Question: I'm having trouble setting up Monolog to use Swiftmailer and the Html formatter. I have multiple monolog handlers and swiftmail mailers which might be the issue. Here's my config.yml
Monolog section:
'''
services:
monolog.formatter.html:
class: Monolog\Formatter\HtmlFormatter
monolog:
channels: ["orders", "support"]
handlers:
# Called
orders:
type: stream
path: "%kernel.logs_dir%/%kernel.environment%_orders.log"
level: info
channels: orders
# Called
support:
type: fingers_crossed
action_level: critical
handler: support_grouped
channels: support
# Not called, referenced in a handler [support]
support_grouped:
type: group
members: [support_log, environment_log, support_buffered]
# Not called, referenced in a group handler [grouped_support]
support_buffered:
type: buffer
handler: support_buffered_grouped
# Not called, referenced in a handler [support_buffered]
support_buffered_grouped:
type: group
members: [hipchat, webmaster_email, support_email]
# Not called, referenced in a group handler [support_buffered_grouped]
support_email:
type: swift_mailer
mailer: swiftmailer.mailer.errors
from_email: %webmaster_email_address%
to_email: %support_email_address%
subject: '[Costimator] Support: An Error Occurred!'
level: debug
content_type: text/html
formatter: monolog.formatter.html
# Called
webmaster:
type: fingers_crossed
action_level: critical
handler: webmaster_grouped
# Not called, referenced in a handler [webmaster]
webmaster_grouped:
type: group
members: [environment_log, webmaster_buffered]
# Not called, referenced in a handler [webmaster_grouped]
webmaster_buffered:
type: buffer
handler: webmaster_buffered_grouped
# Not called, referenced in a handler [webmaster_buffered_grouped]
webmaster_buffered_grouped:
type: group
members: [hipchat, webmaster_email]
# Not called, referenced in a group handler [webmaster_buffered_grouped, support_buffered_grouped]
webmaster_email:
type: swift_mailer
mailer: swiftmailer.mailer.errors
content_type: text/html
from_email: %webmaster_email_address%
to_email: %webmaster_email_address%
subject: '[Costimator] An Error Occurred!'
level: debug
formatter: monolog.formatter.html
# Not called, referenced in a group handler [support_grouped, webmaster_grouped]
environment_log:
type: stream
path: "%kernel.logs_dir%/%kernel.environment%.log"
level: debug
# Not called, referenced in a group handler [support_grouped, webmaster_grouped]
support_log:
type: stream
path: "%kernel.logs_dir%/%kernel.environment%.support_log"
level: debug
# Not called, referenced in a group handler [webmaster_buffered_grouped, support_buffered_grouped]
hipchat:
type: hipchat
notify: true
token: xxx
room: xxx
level: critical
'''
Swiftmailer section:
'''
# Swiftmailer Configuration
swiftmailer:
default_mailer: %mailer_default_config%
mailers:
default:
delivery_address: "%mailer_delivery_address%"
transport: "%mailer_transport%"
host: "%mailer_host%"
username: "%mailer_user%"
password: "%mailer_password%"
spool:
type: "%mailer_spool_type%"
path: "%kernel.root_dir%/spool"
errors:
delivery_address: "%mailer_errors_delivery_address%"
transport: "%mailer_errors_transport%"
host: "%mailer_errors_host%"
username: "%mailer_errors_user%"
password: "%mailer_errors_password%"
spool:
type: "%mailer_errors_spool_type%"
path: "%kernel.root_dir%/spool"
'''
Errors are being sent as text/html but without the table formatting. Any ideas?
// Ping @seldaek
Edit Formatters seem to be set on the handlers:

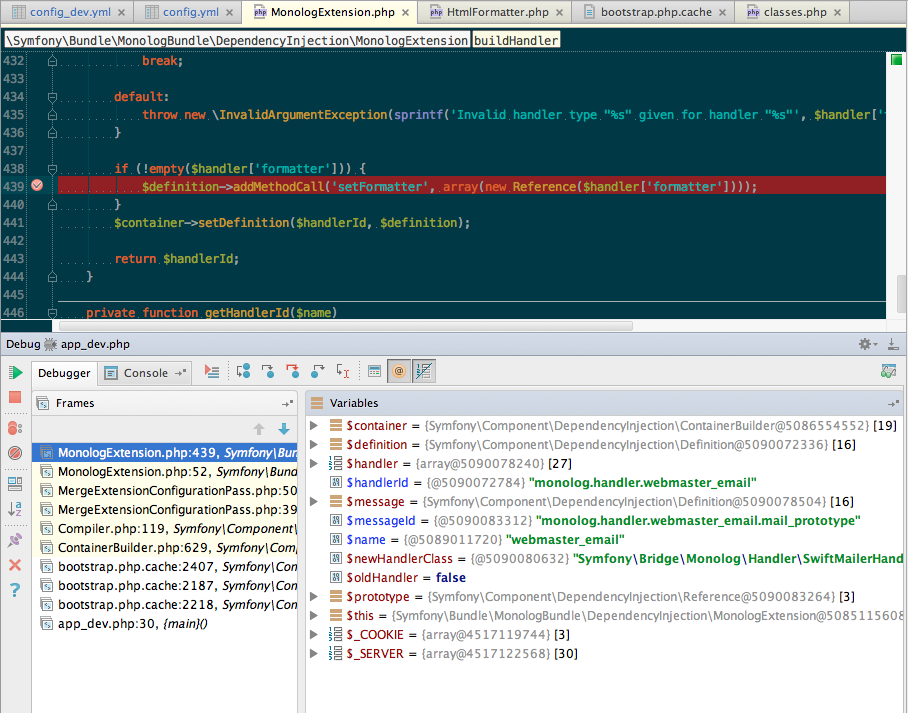
Answer: The configuration above actually works correctly. Not sure what was going on.
Leaving this here for anyone else who wants to implement HTML formatting.